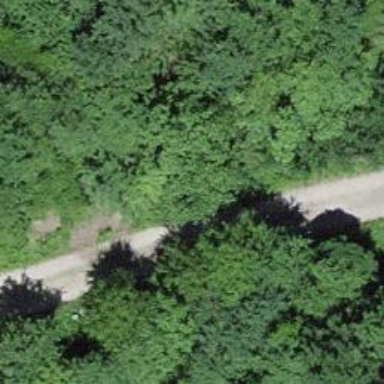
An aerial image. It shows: Well-maintained track road with grade 1 tracktype.